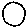
Label: circle